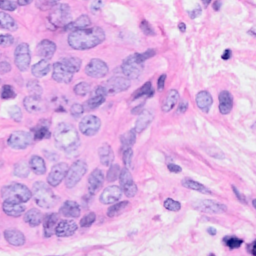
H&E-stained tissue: Breast